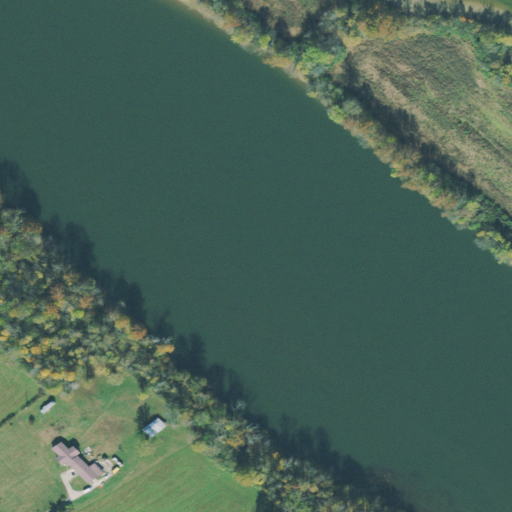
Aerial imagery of island in Tennessee named Brooks Island (historical) containing open water, deciduous forest, barren land, pasture, herbaceous wetlands, mixed forest, open development, and low intensity development